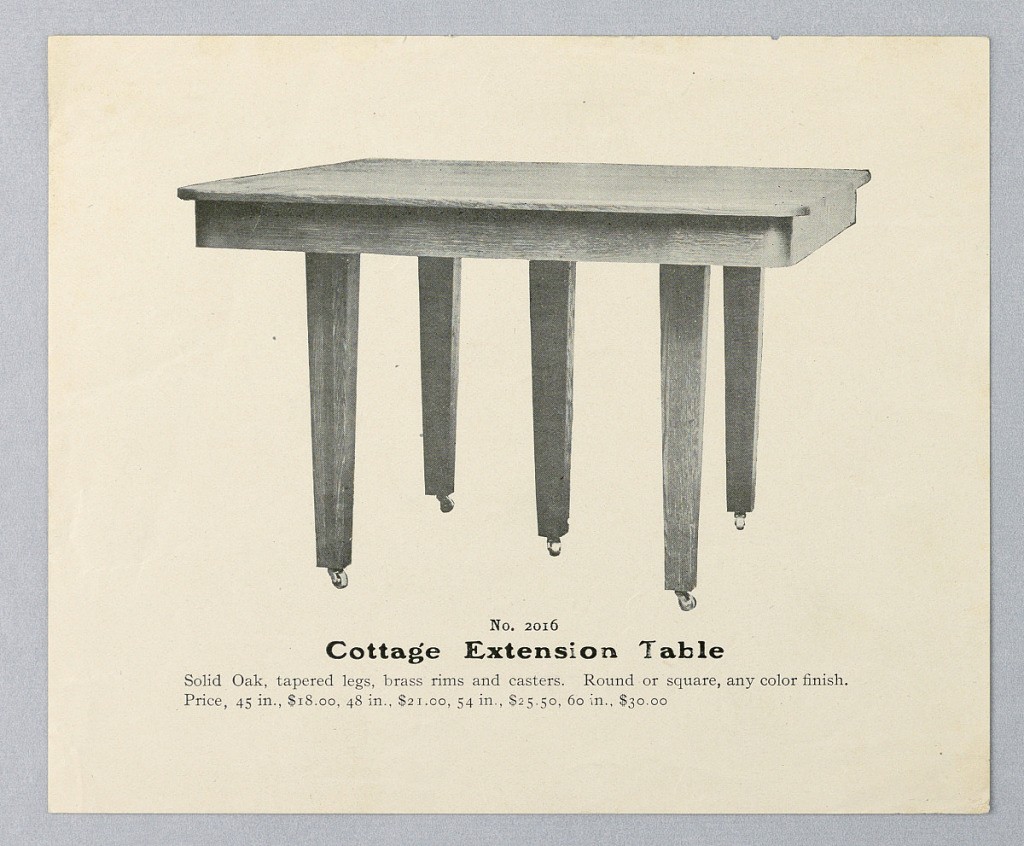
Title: Design for Cottage Extension Table
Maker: A.N. Davenport Co.
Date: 1900–05
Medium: Photograph on heavy cream glossy paper
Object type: Photograph
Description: Rectangular body raised on five plain straight tapering legs on casters.